Question: I need a '<button>' with a logo on the left (which is actually from a symbol font) - and lines of text on the right - like this:

However - I can't find any way to get the text to align properly. line-height doesn't seem to work - and the logo intermingles with the text.
Can't find anything specific on Google - how can I do this? (I have it working for buttons with 1 line of text only).
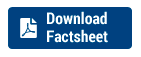
Answer: check this <URL>
this is html part
'''
<button type="submit" class="btn btn-primary">
<span class="image" aria-hidden="true" ></span>
<span >Download</span></br>
<span class="txt" >Factsheet</span>
</button>
'''
Css part
'''
.image {
content:url(http://a.dryicons.com/images/icon_sets/aesthetica/png/128x128/pdf.png);
width: 23px;
margin-bottom: -15px;
}
.txt{margin-right: -29px;
}
.img{
margin-bottom: -15px;
}
'''
I have used different image...